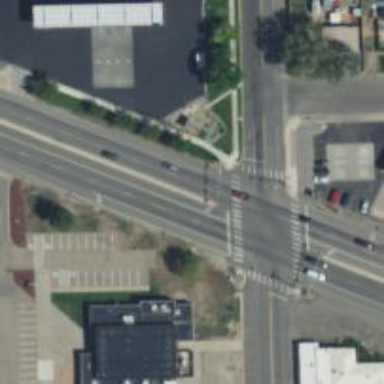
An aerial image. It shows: Controlled road crossing.